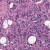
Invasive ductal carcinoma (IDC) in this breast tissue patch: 1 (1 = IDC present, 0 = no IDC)